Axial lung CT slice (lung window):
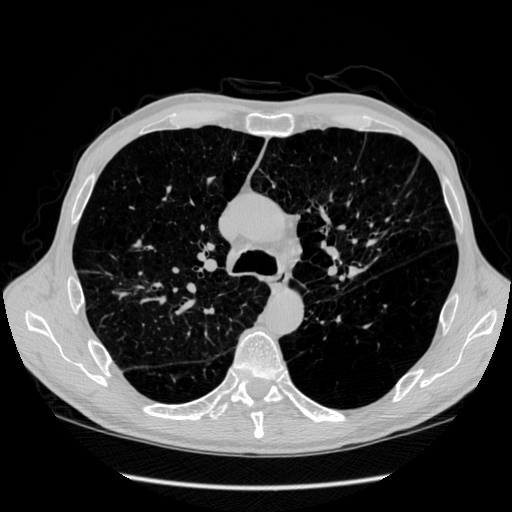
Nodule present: no